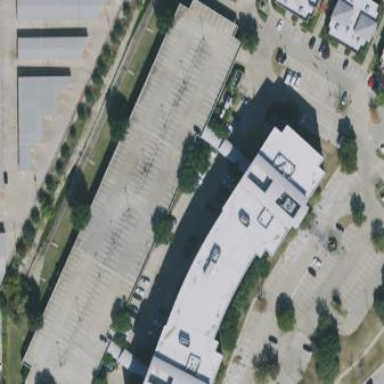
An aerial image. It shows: Multi-storey parking building.